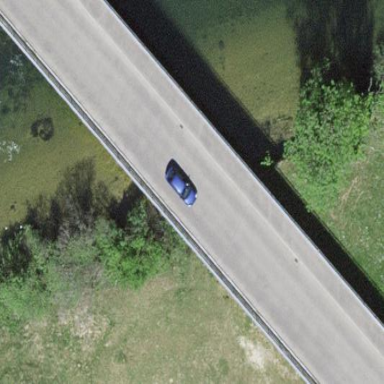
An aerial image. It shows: Bridge with beam structure.